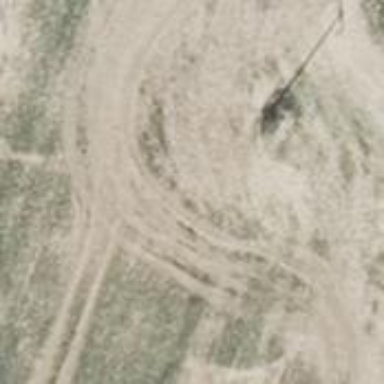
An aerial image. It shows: Power pole.